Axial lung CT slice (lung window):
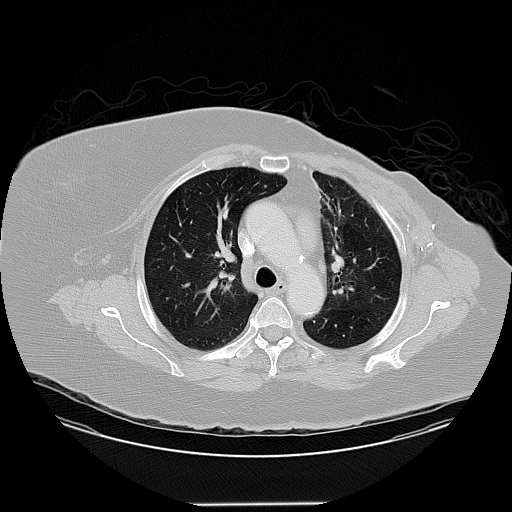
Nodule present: no